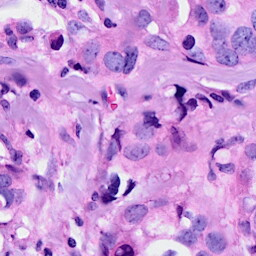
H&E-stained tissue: Breast